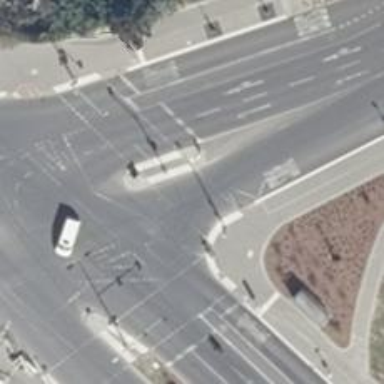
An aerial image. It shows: Crossing with traffic signals.